Interaction volume radius: 5 \u00c5
Interaction volume height: 10 \u00c5
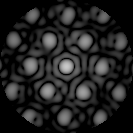
Disorder parameter: 0.2741